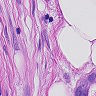
Metastatic tissue present: yes